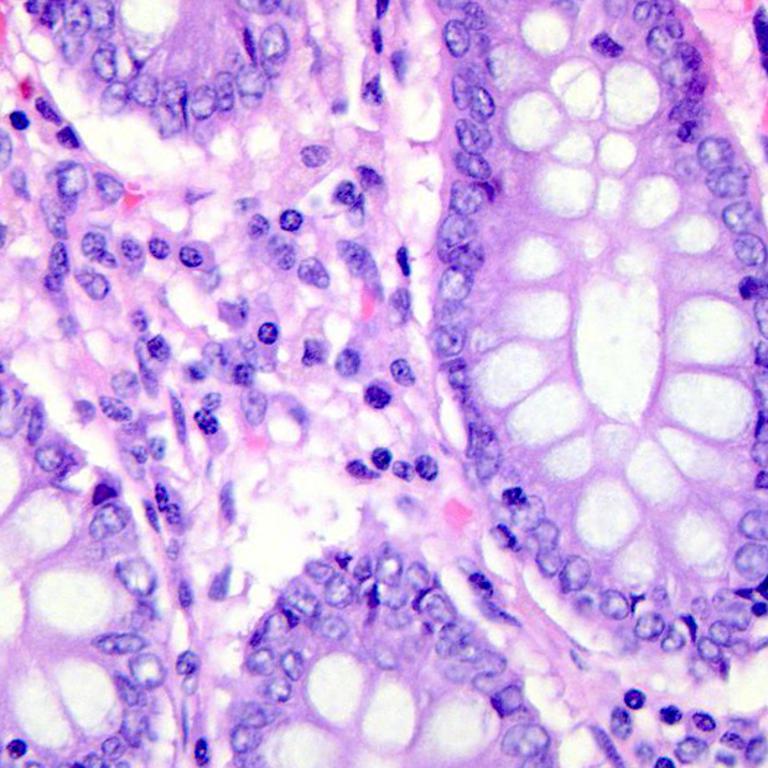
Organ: colon
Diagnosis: benign